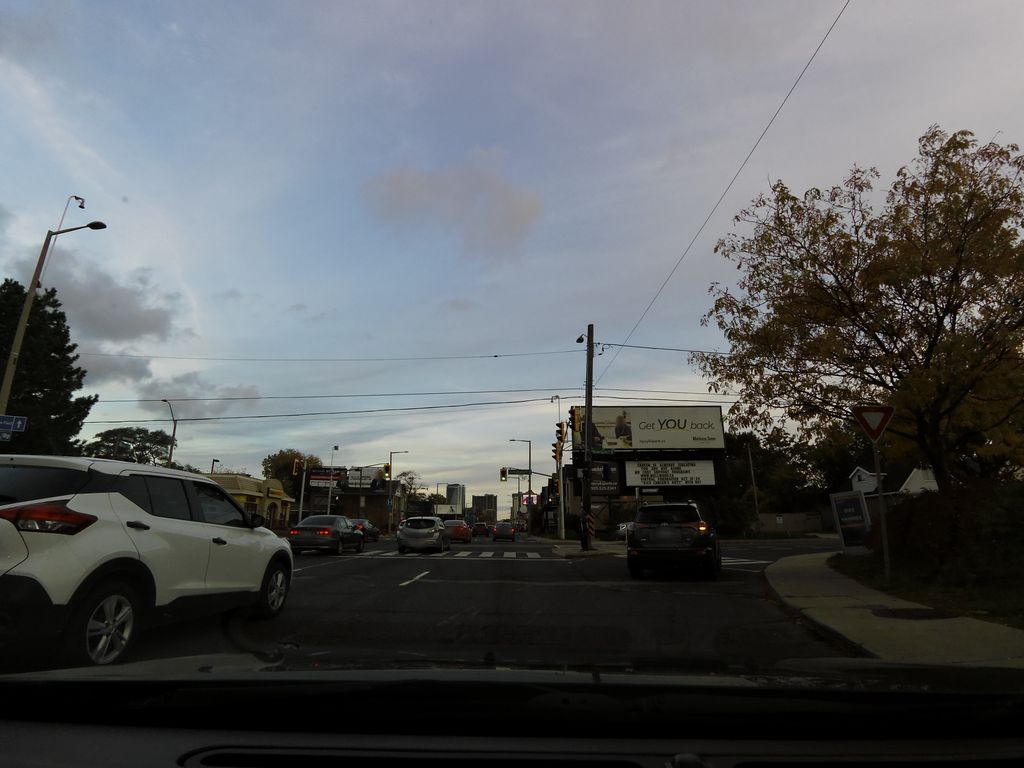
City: hamilton